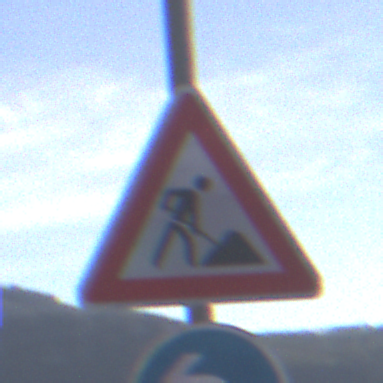
Verkehrszeichen: Arbeitsstelle
Zusatzzeichen unten: VorgeschriebeneFahrtrichtungLinks
Umgebung: Outdoor, RoadRail
Tageszeit: MorningAfternoon
Wetter: PartlyCloudy
Licht: Natural
Jahreszeit: NotSpecified
Kontrast: HighContrast